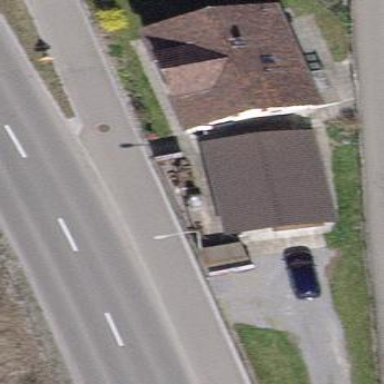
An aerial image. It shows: Garage building.